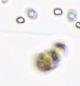
Label: Phaeocystis